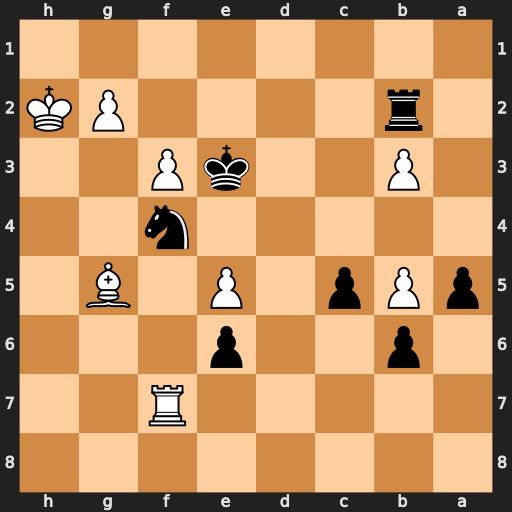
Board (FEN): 8/5R2/1p2p3/pPp1P1B1/5n2/1P2kP2/1r4PK/8
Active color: b
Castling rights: -
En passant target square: -
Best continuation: Rxg2+ Kh1 Rxg5